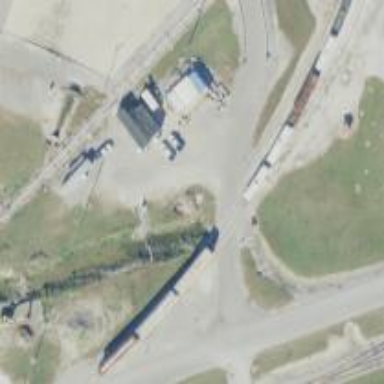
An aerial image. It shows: Rail spur service.